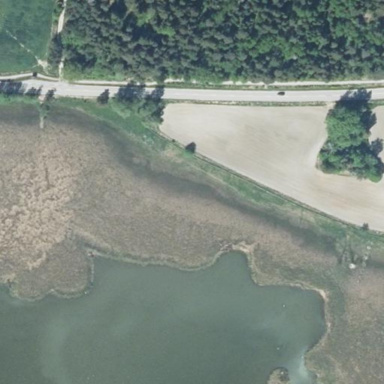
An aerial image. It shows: Wetland area dominated by reedbeds.